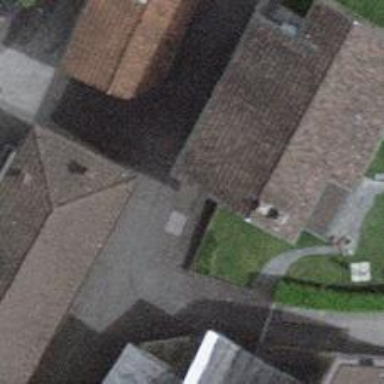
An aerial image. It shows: Alleyway designated as service road.